Question: I have text field, i need to show the cursor and hide the keyboard. It looks ok in the IOS 6 and IOS 5. But in IOS 7 i can see small white line on the bottom.
My code is
'''
UIScrollView *scrollview = [[UIScrollView alloc] initWithFrame:CGRectMake(0, 0, 1024, 768)];
[scrollview setDelegate:self];
[self.view addSubview:scrollview];
[self.view bringSubviewToFront:scrollview];
[scrollview setBackgroundColor:[UIColor blackColor]];
scrollview.contentSize = CGSizeMake(768, 1024);
UITextField *textField = [[UITextField alloc] initWithFrame:CGRectMake(10, 10, 500, 100)];
textField.borderStyle = UITextBorderStyleRoundedRect;
textField.autocorrectionType = UITextAutocorrectionTypeNo;
textField.keyboardType = UIKeyboardTypeDefault;
textField.returnKeyType = UIReturnKeyDone;
textField.clearButtonMode = UITextFieldViewModeWhileEditing;
textField.contentVerticalAlignment = UIControlContentVerticalAlignmentCenter;
textField.returnKeyType = UIReturnKeyDone;
[textField setUserInteractionEnabled:YES];
[textField setEnabled:YES];
[scrollview addSubview:textField];
// Here I need to show the cursor without showing keyboard
UIView* dummyView = [[UIView alloc] initWithFrame:CGRectMake(0, 0, 1, 1)];
((UITextField*)textField).inputView = dummyView;
[((UITextField*)textField) becomeFirstResponder];
'''

Anyone having any thought how to fix this?
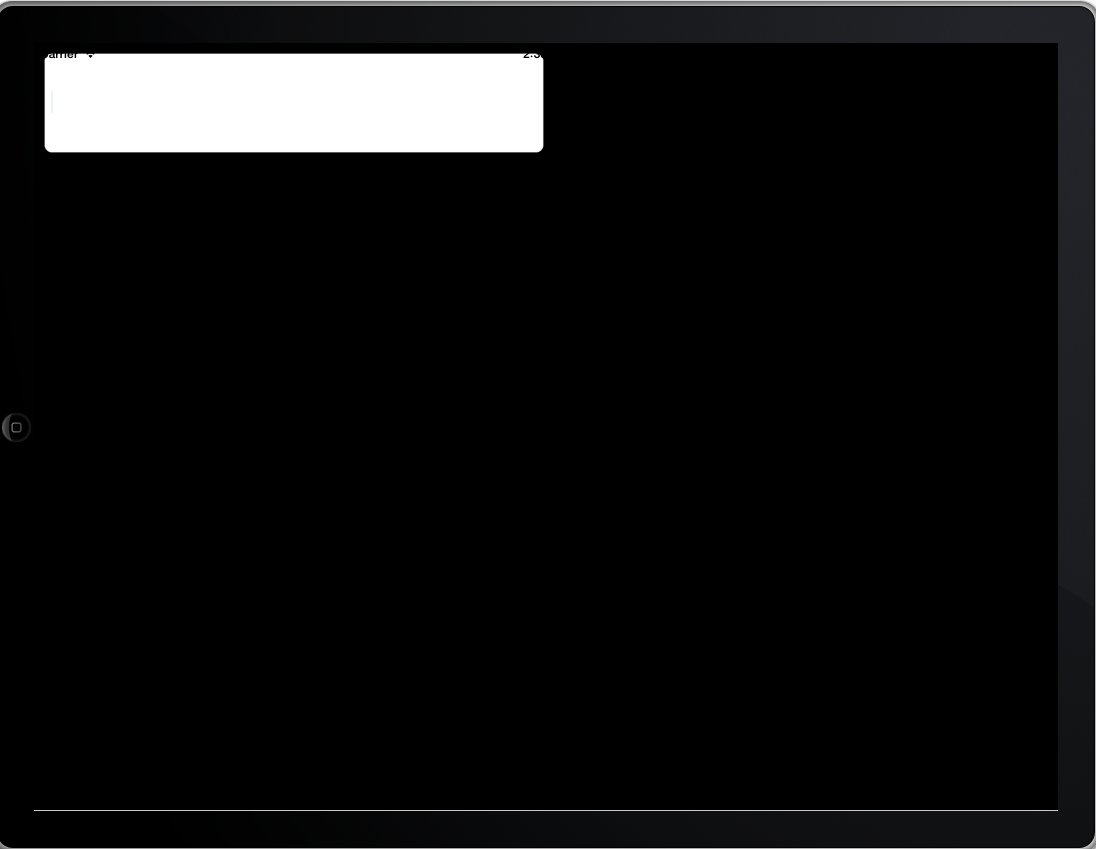
Answer: I think this is due to the keyboard view, whose having the height as 1.
So if you change the line
'''
UIView* dummyView = [[UIView alloc] initWithFrame:CGRectMake(0, 0, 1, 1)];
'''
to
'''
UIView* dummyView = [[UIView alloc] initWithFrame:CGRectMake(0, 0, 0, 0)];
'''
it will work.